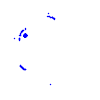
Particle: pion